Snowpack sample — Rabbit Ears Pass, Jackson County, Colorado, USA (12/17/25, 1:08 PM MST)
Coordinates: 40.387, -106.625
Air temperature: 34 °F
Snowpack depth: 46 cm
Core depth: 10 cm
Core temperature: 30.2 °F
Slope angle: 6°, slope face: 165°
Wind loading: medium
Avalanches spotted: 0
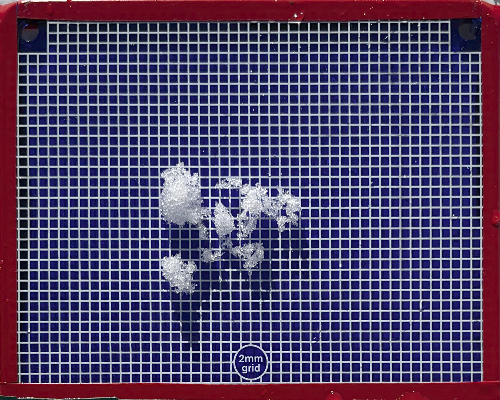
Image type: profile
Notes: No avalanches spotted nearby, although collected in a meadowy area with minimal risk on this face of the pass.